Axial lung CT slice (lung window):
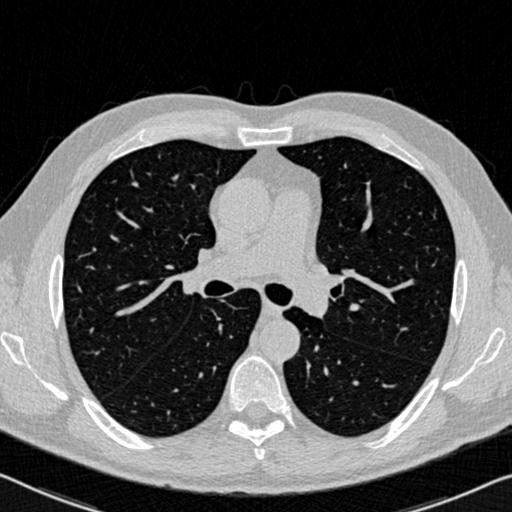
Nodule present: no